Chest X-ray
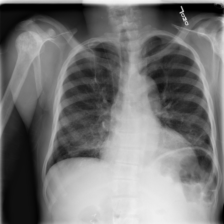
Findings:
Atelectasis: negative
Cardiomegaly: negative
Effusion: negative
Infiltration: positive
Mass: negative
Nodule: negative
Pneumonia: negative
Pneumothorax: negative
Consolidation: negative
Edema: negative
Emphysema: negative
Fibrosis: positive
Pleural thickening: negative
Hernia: negative